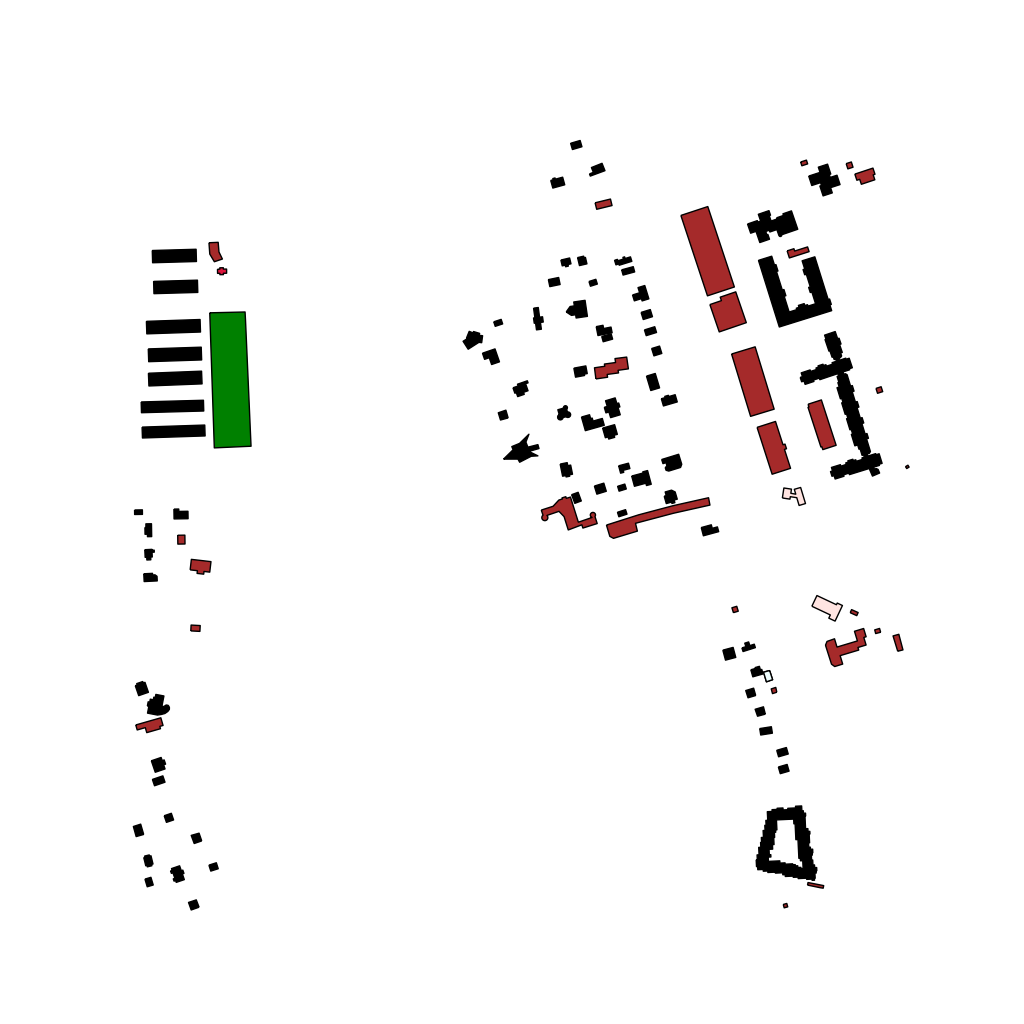
Tags: overhead vector_map, business, recreation, residential, special, modern, soviet, high_rise, individual_rise, low_rise, density_2, Building, Church, Facility, Gas, Grocery, Park, 1.0 km²